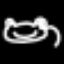
Label: frog